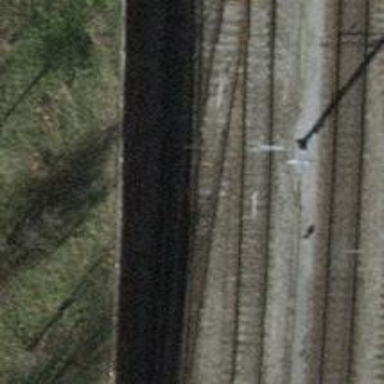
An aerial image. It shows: Single-track electrified railway siding with contact line.